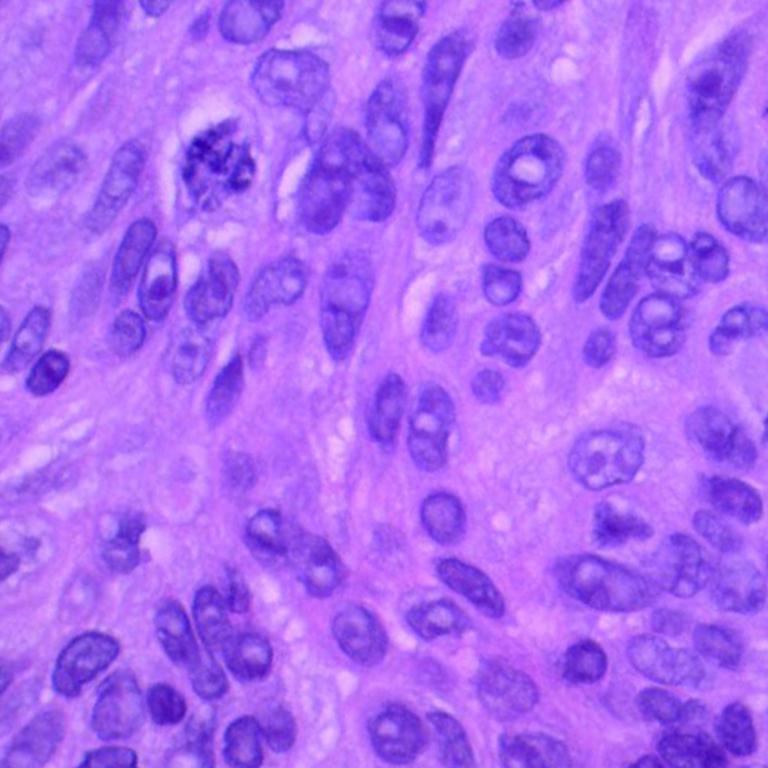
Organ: lung
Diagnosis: squamous carcinomas